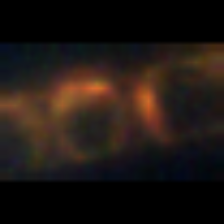
Taxon: Chaetoceros
Group: Diatoms